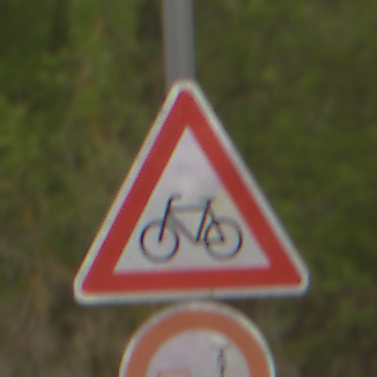
Verkehrszeichen: RadverkehrRechts
Zusatzzeichen unten: VerbotUeberholenEinspurigeFahrzeuge
Umgebung: Outdoor, Nature
Tageszeit: MorningAfternoon
Wetter: Overcast
Licht: Natural
Jahreszeit: NotSpecified
Kontrast: LowContrast